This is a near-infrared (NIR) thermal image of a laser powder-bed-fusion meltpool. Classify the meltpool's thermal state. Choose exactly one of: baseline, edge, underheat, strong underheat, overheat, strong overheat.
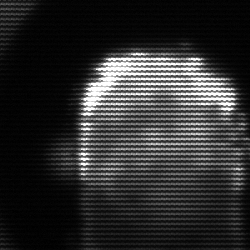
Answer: baseline